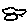
Label: car